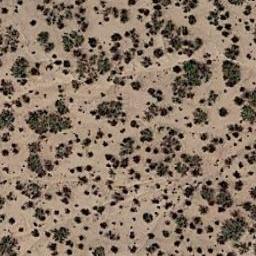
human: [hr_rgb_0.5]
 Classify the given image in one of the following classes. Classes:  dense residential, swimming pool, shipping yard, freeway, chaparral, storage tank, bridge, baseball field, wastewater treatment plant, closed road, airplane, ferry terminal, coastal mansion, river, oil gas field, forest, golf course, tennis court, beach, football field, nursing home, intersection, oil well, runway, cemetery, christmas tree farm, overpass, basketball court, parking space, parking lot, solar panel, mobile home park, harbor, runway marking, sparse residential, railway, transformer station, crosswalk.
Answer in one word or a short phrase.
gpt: chaparral